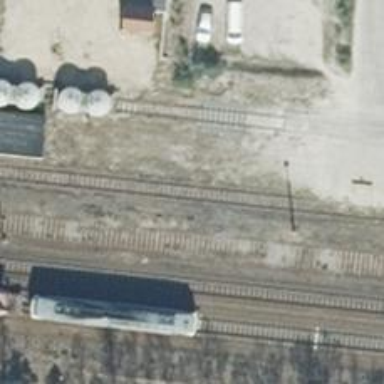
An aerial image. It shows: Railway spur service.